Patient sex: M
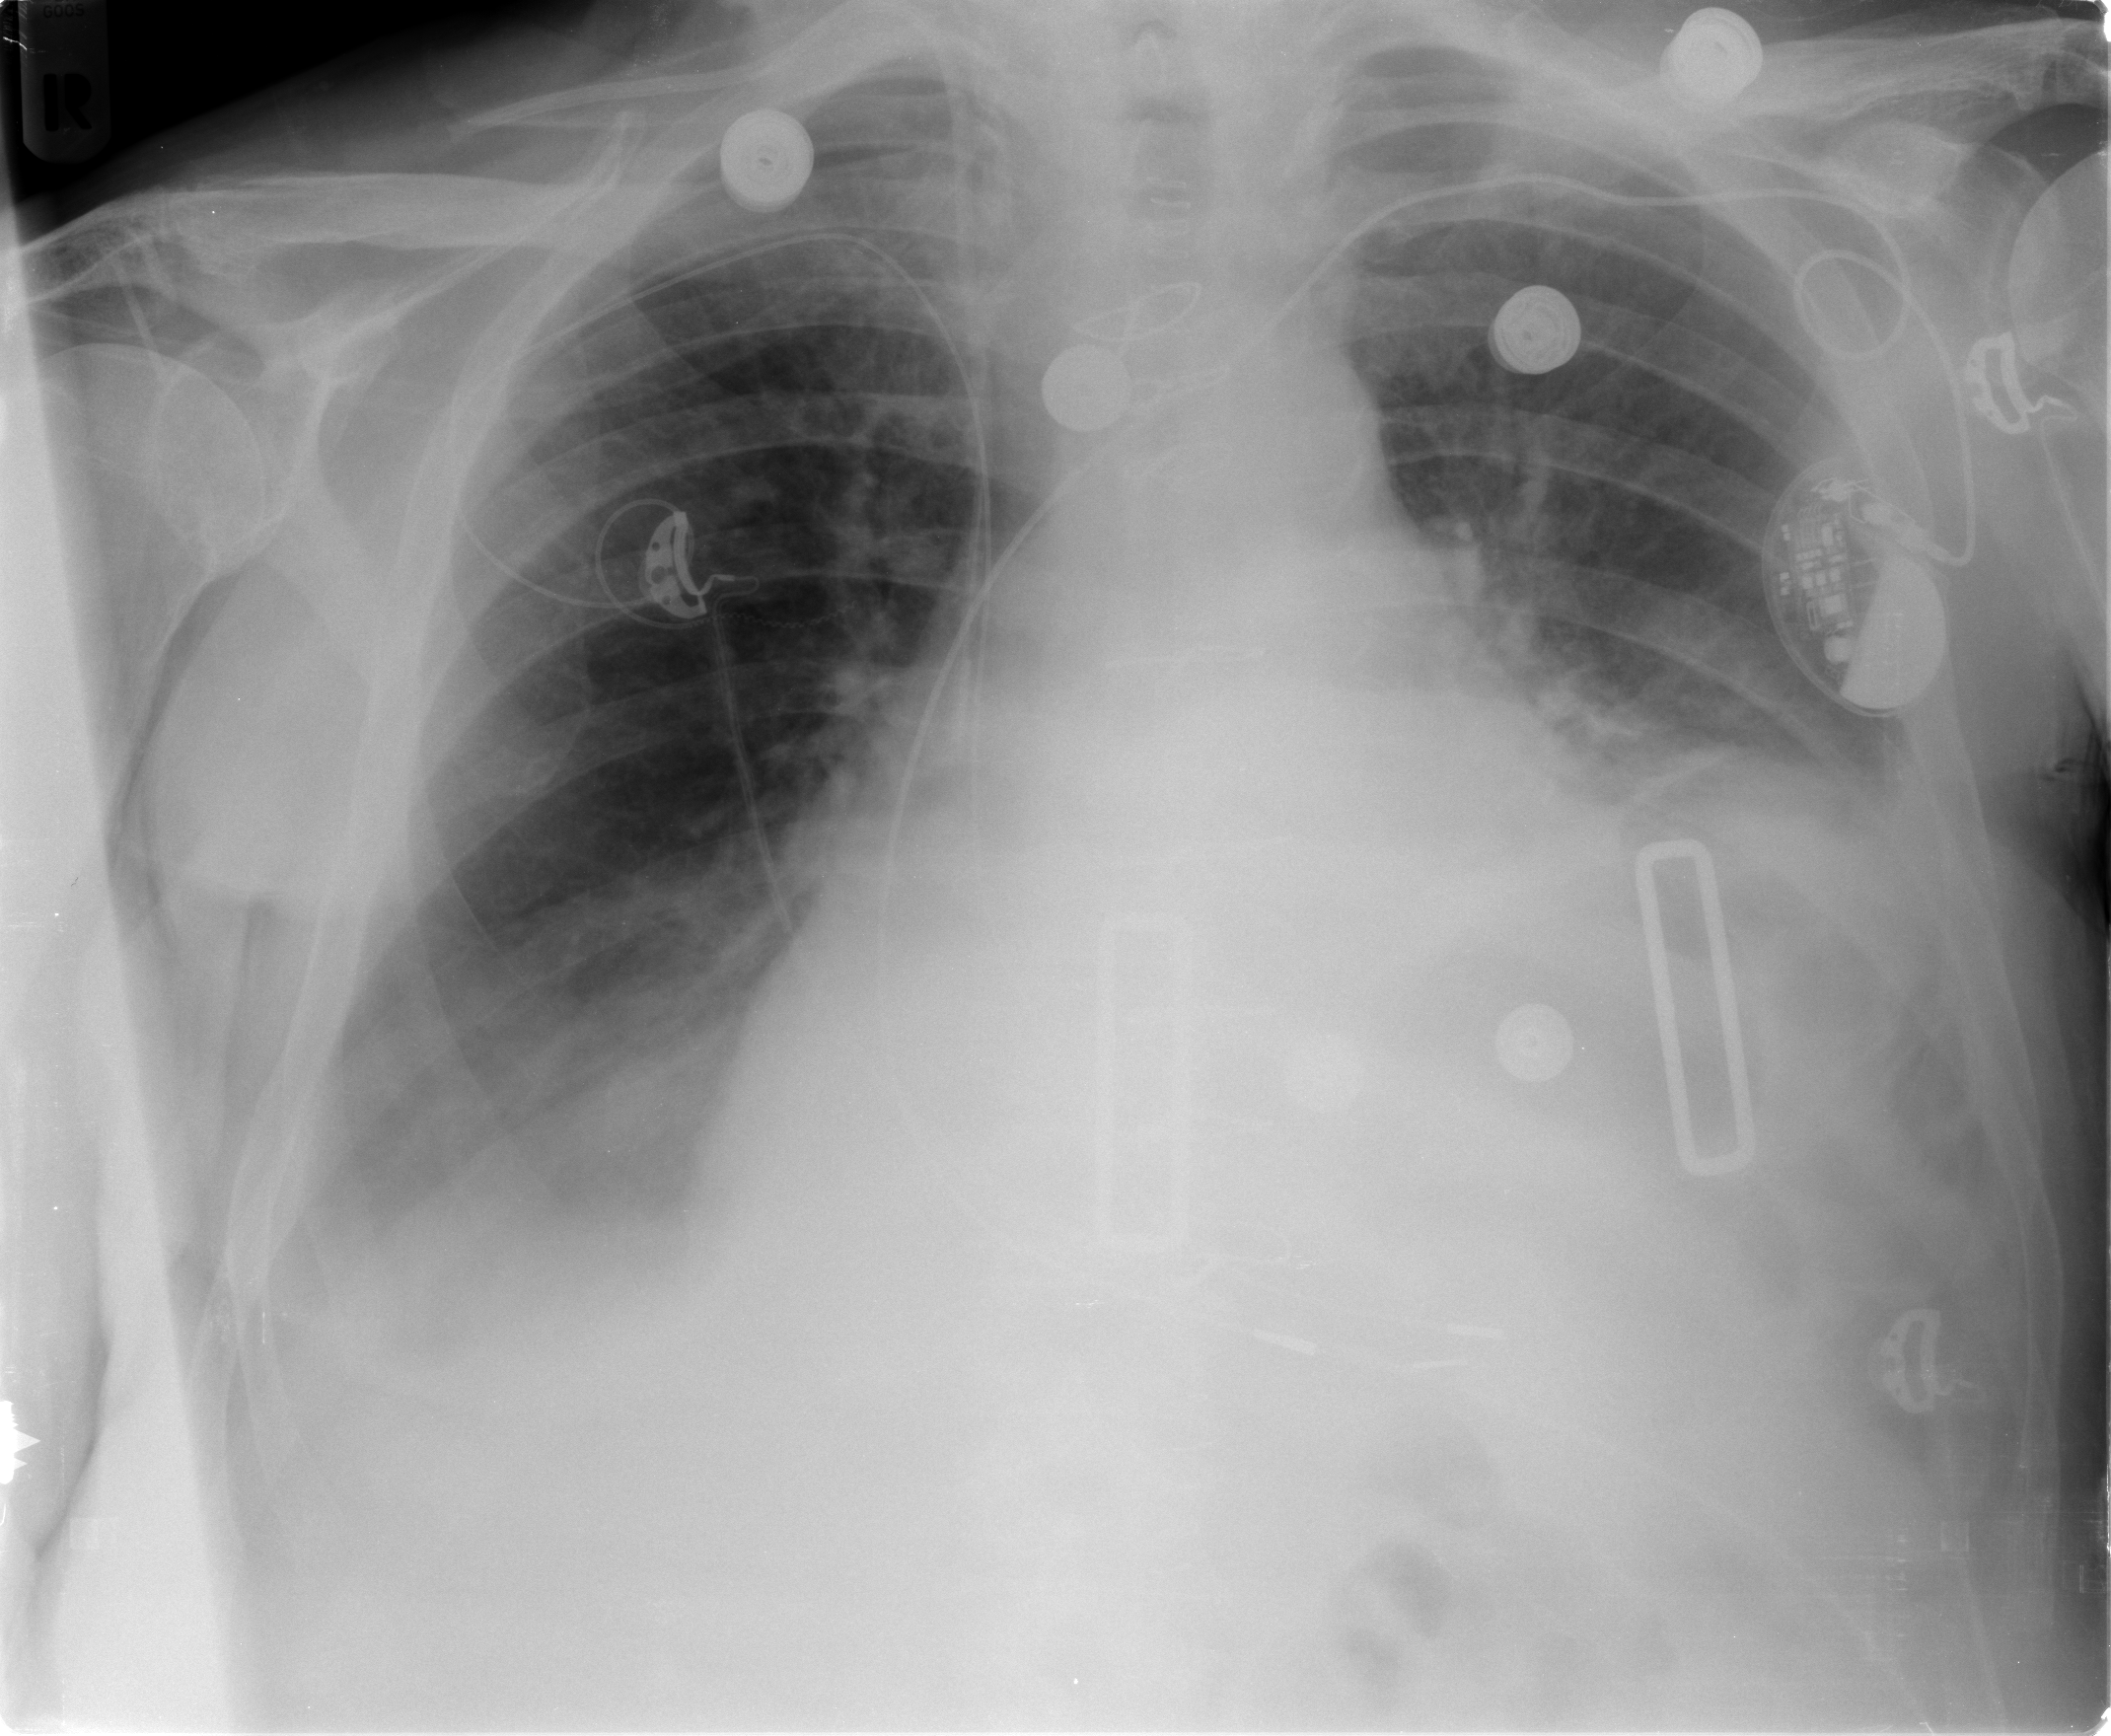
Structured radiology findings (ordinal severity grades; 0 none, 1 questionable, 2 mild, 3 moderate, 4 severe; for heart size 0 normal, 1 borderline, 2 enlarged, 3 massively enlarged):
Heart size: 3
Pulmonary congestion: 2
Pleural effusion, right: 2
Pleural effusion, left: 2
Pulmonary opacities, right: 2
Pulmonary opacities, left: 0
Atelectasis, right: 2
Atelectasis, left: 2